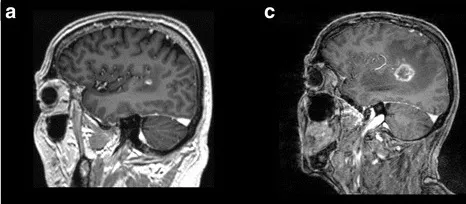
Magnetic resonance imaging of intracranial lesions. A Parieto-temporal lesion that was irradiated. T1 weighted MRI after application of Gadolinium-containing contras material. B; Presentation of the radiation field that was applied to the lesion.
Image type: radiology (mri)